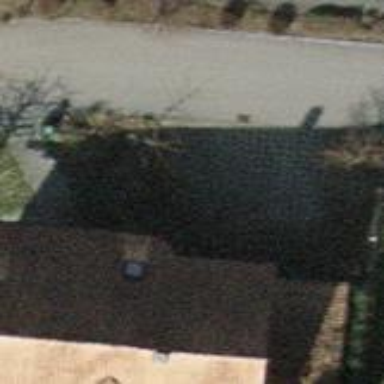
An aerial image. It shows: Detached building with gabled roof.